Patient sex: F
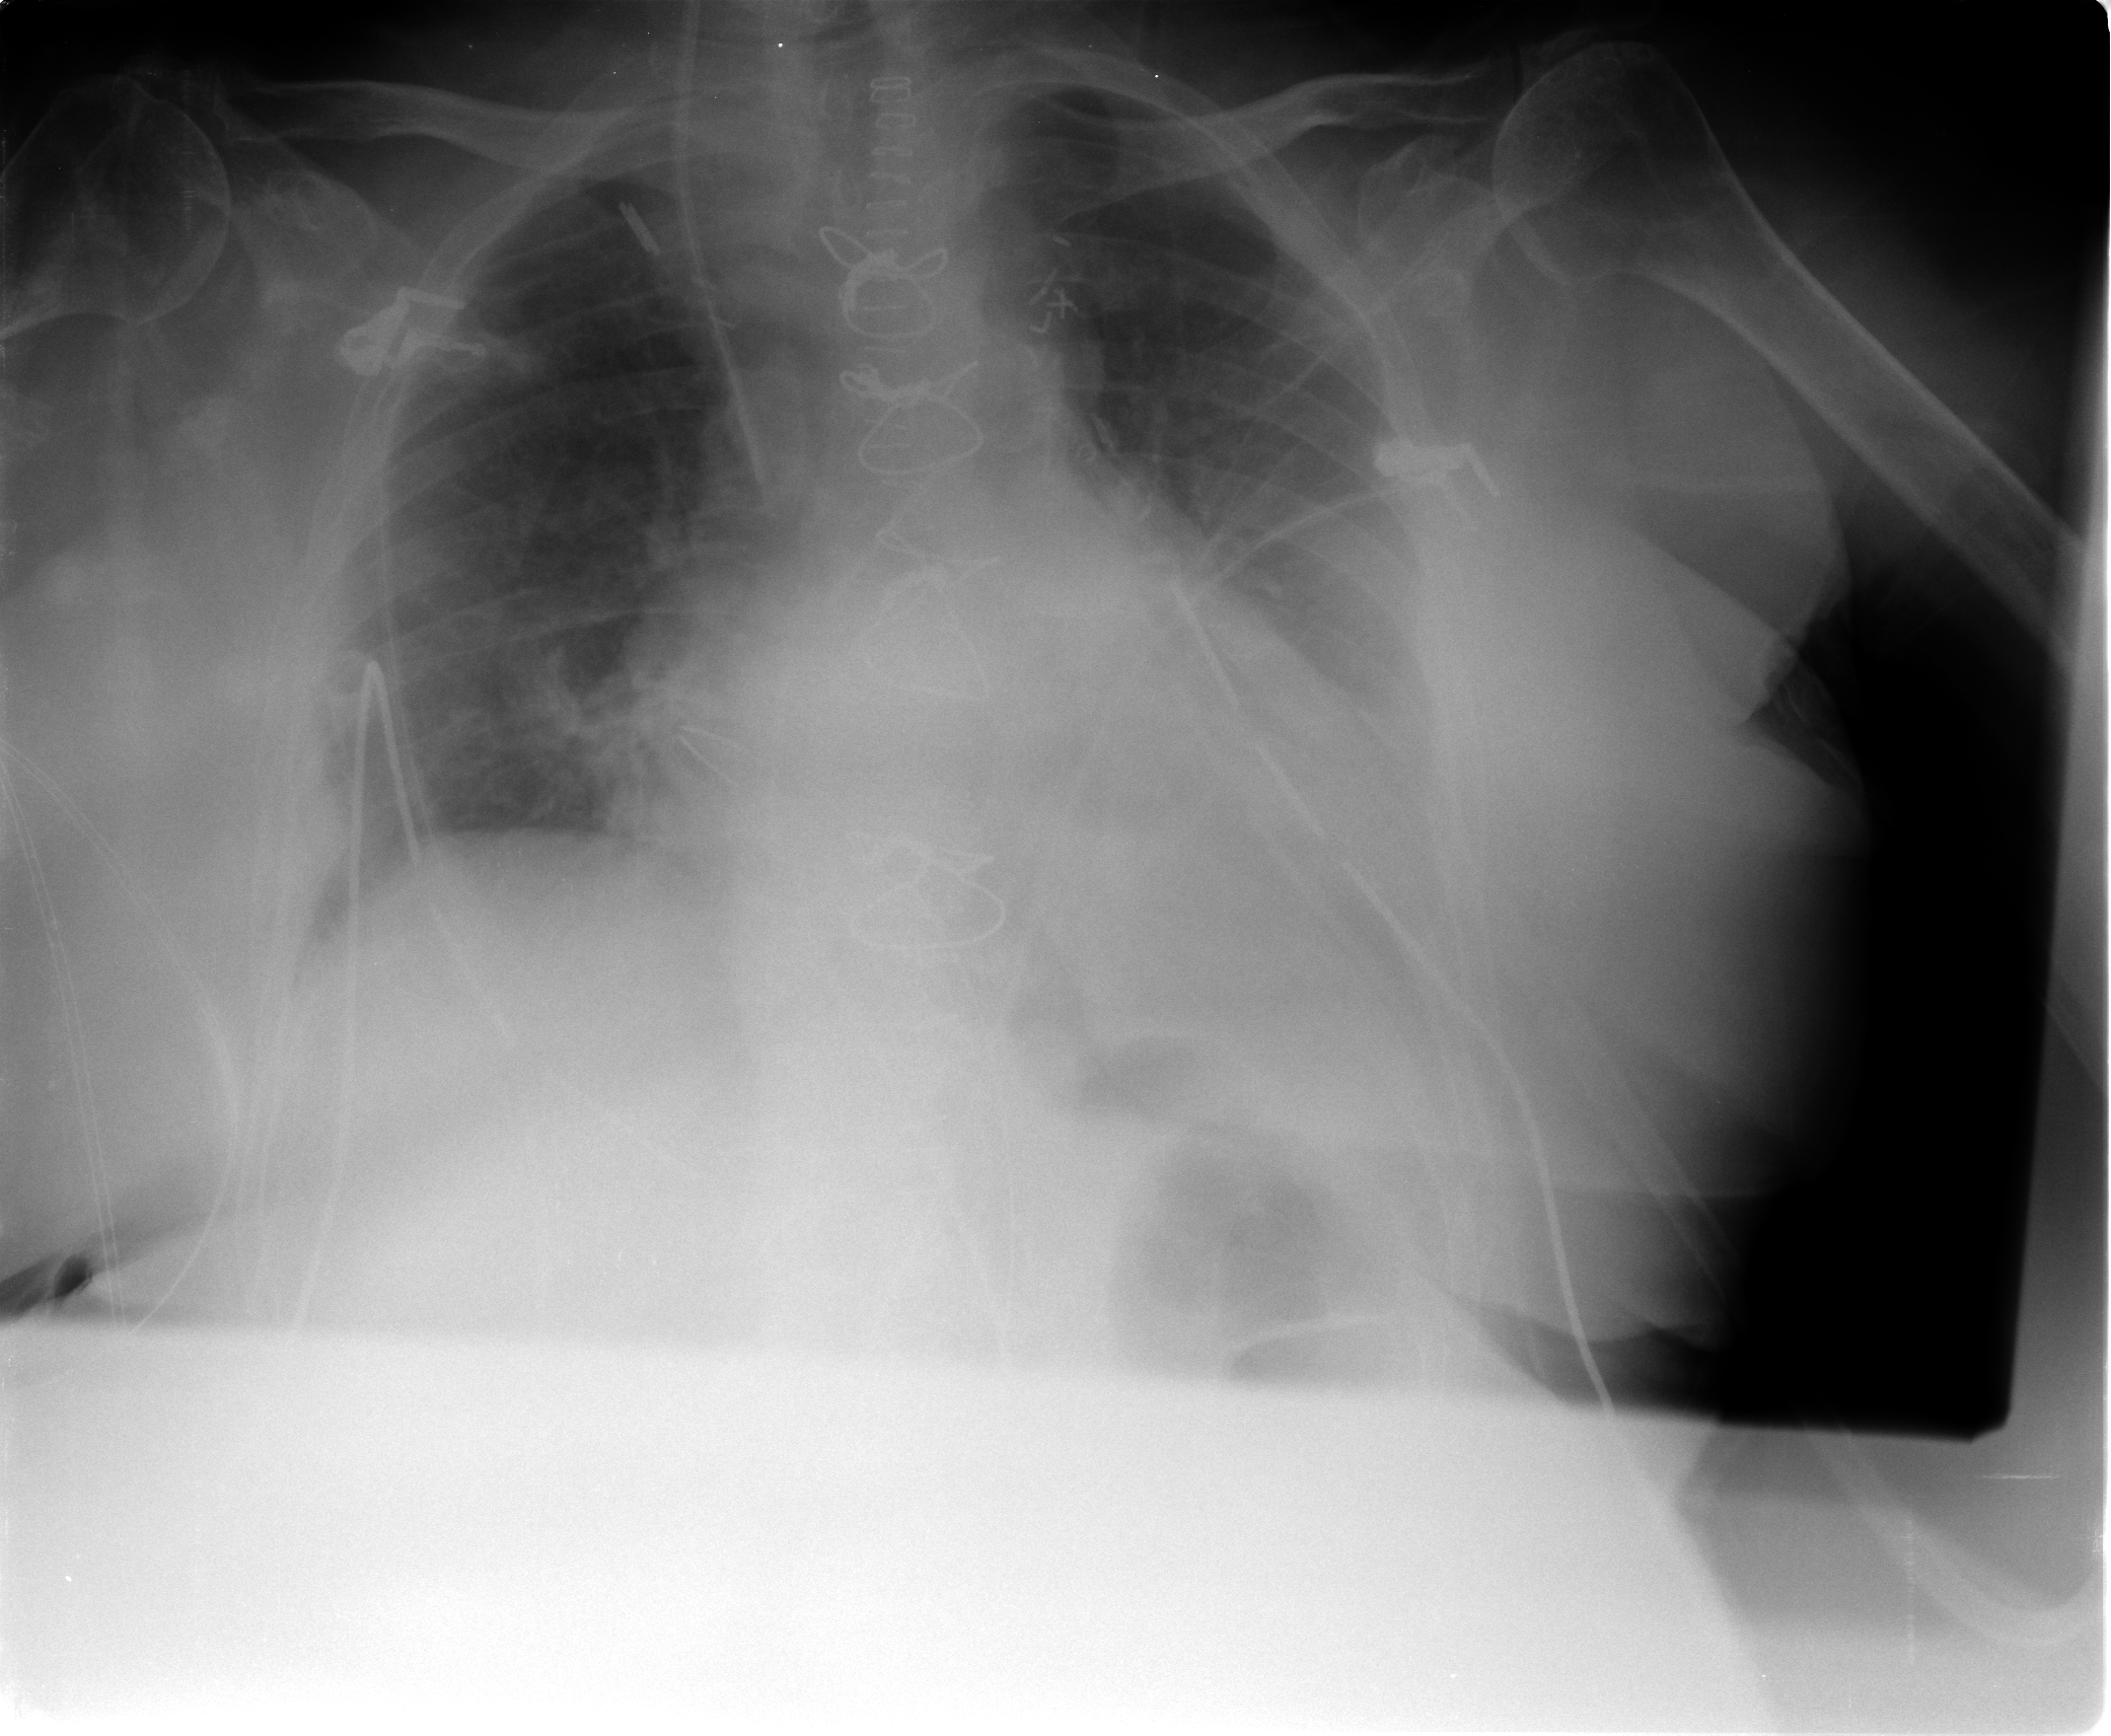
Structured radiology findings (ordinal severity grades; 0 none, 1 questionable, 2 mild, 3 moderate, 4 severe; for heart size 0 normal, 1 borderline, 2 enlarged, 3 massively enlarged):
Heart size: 0
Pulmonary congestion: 2
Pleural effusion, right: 0
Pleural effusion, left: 3
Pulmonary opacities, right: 2
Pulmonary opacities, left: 0
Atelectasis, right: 2
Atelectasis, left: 2